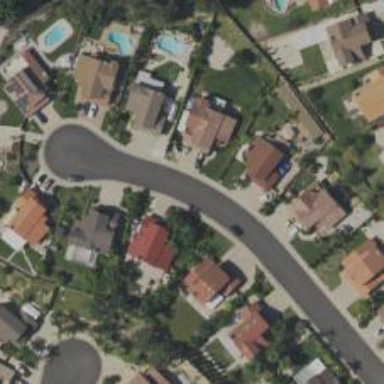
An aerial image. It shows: Residential road.